Field crop: maize
Growth stage: 2
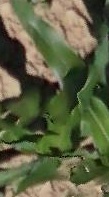
Species: maize